Interaction volume radius: 10 \u00c5
Interaction volume height: 25 \u00c5
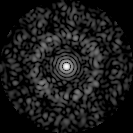
Disorder parameter: 0.843